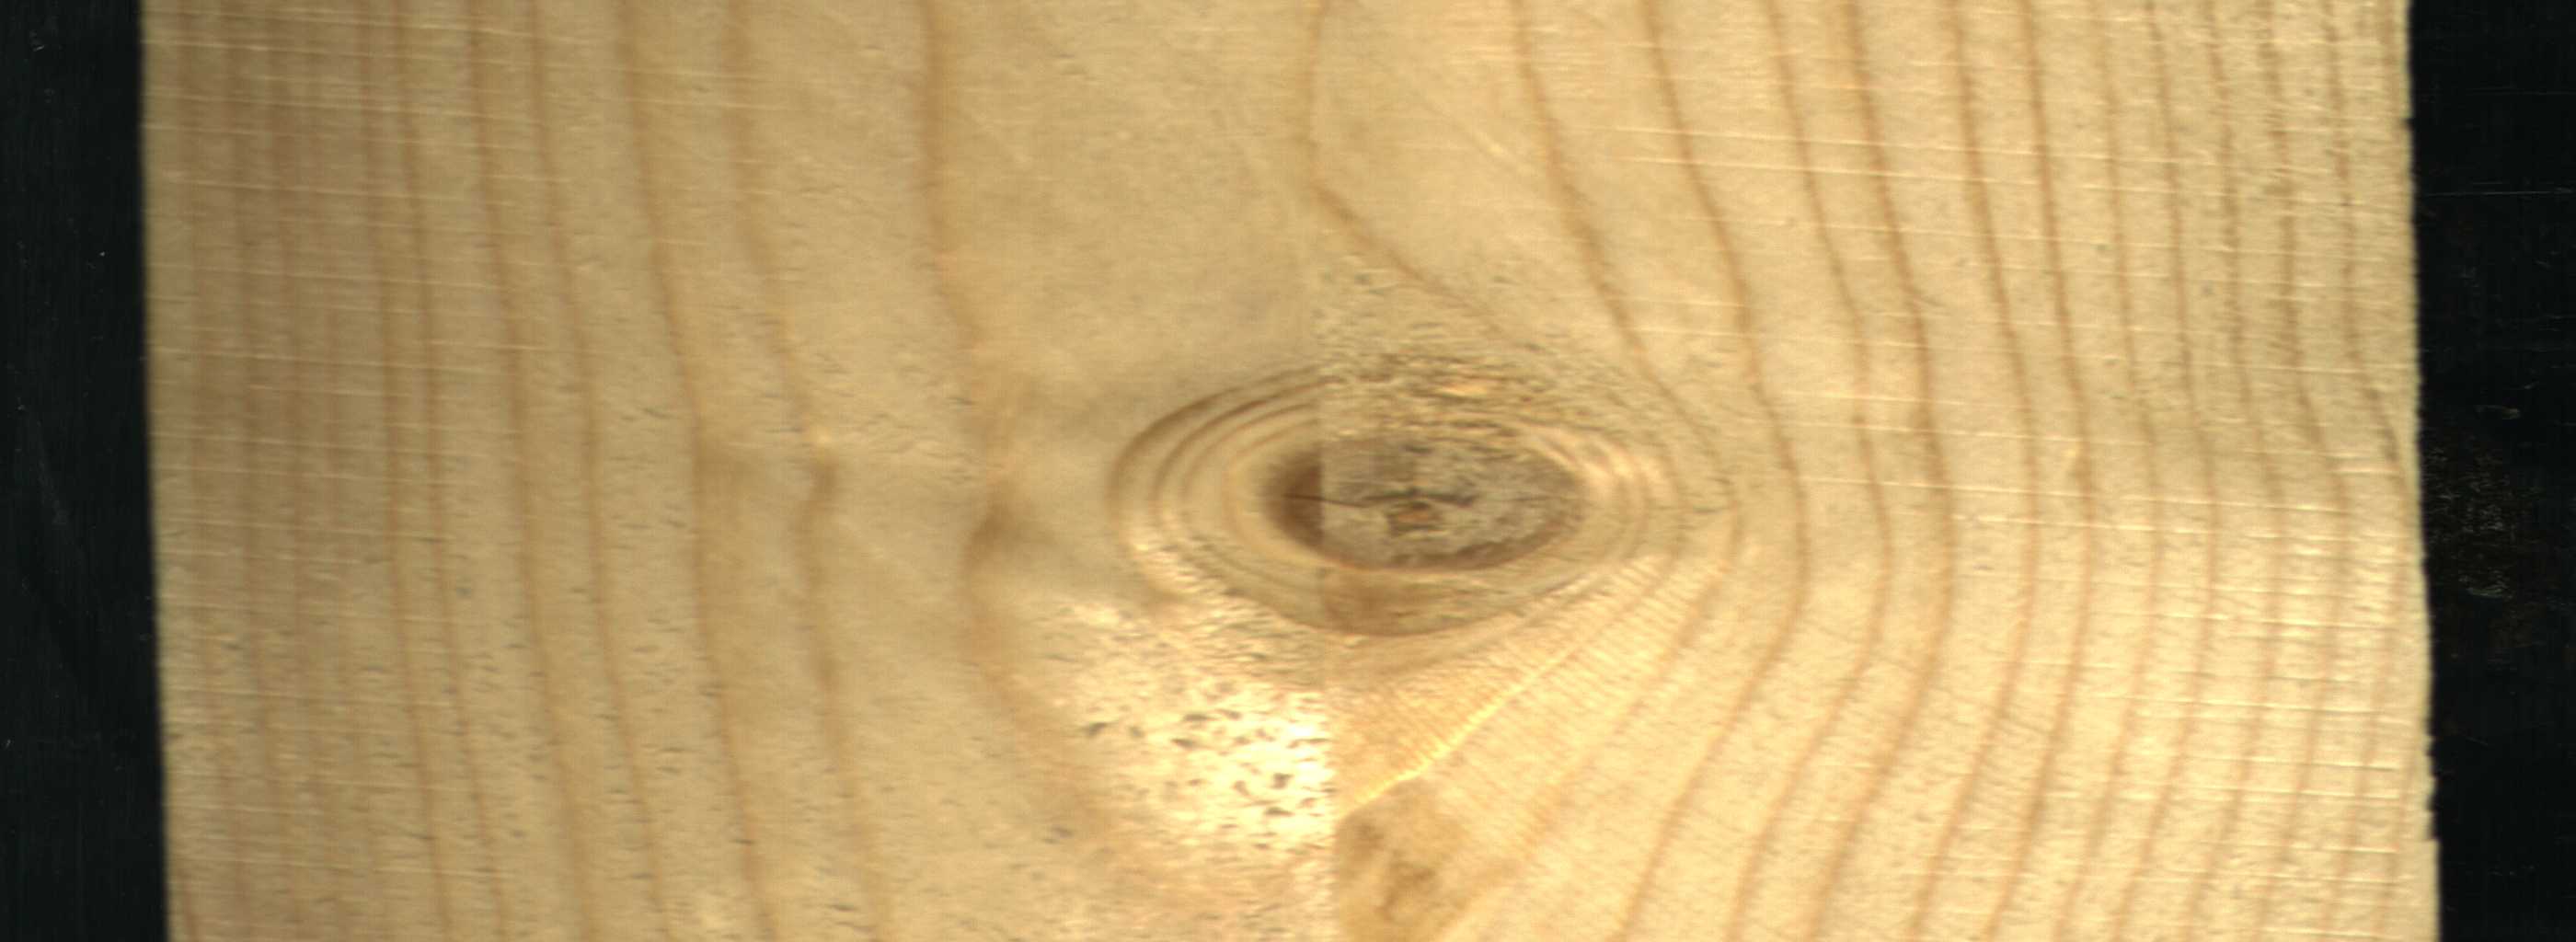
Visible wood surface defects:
Live_Knot